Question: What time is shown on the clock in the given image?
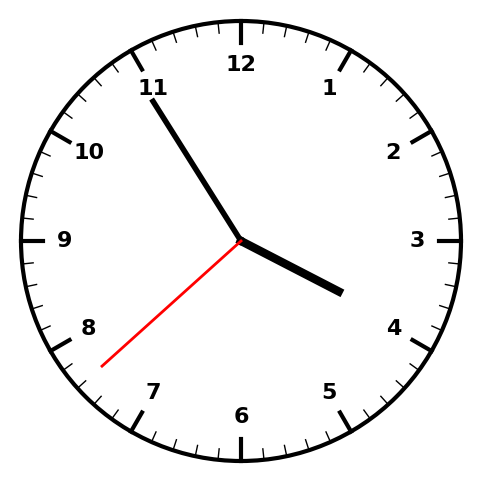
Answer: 03:54:38